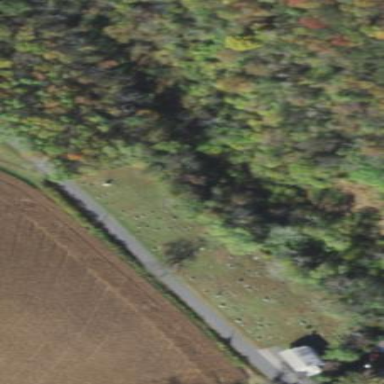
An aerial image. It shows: Cemetery.